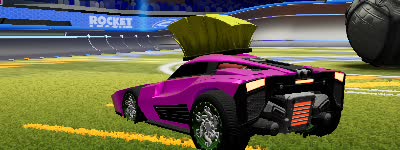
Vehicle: breakout